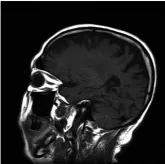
(A-G) No legions showed in striatum from Brain T1-weighted image sagittal images.
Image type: radiology (mri)